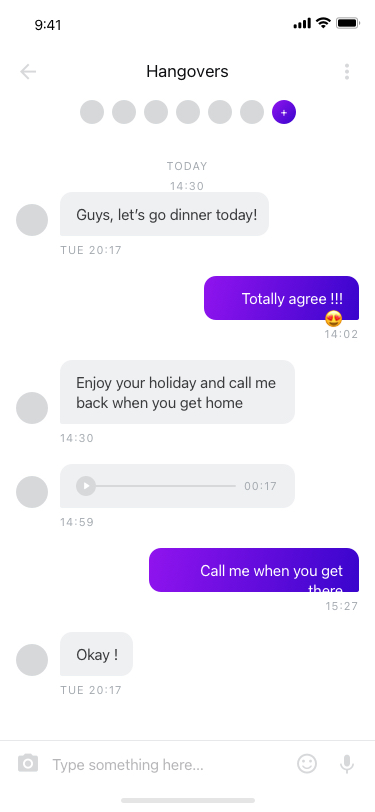
Text in this UI design:
Type something here…
Guys, let’s go dinner today!
TUE 20:17
Okay !
TUE 20:17
00:17
14:59
Enjoy your holiday and call me back when you get home
14:30
14:02
Totally agree !!! 😍
Call me when you get there
15:27
TODAY 14:30
+4
Hangovers